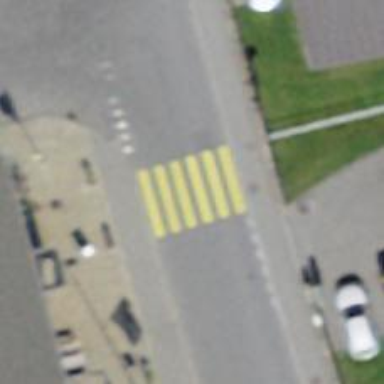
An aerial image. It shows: Zebra crossing on the road.